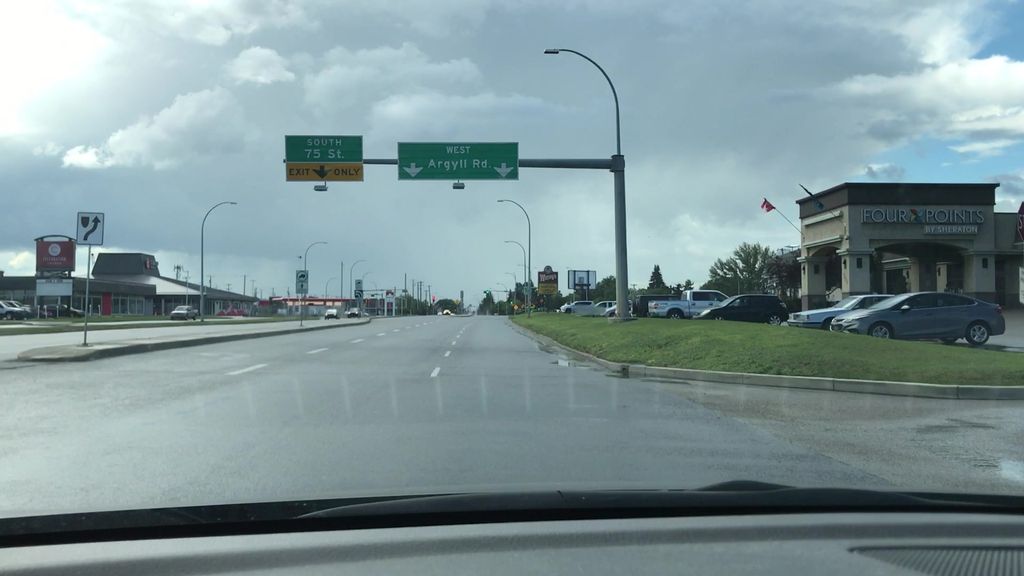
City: edmonton